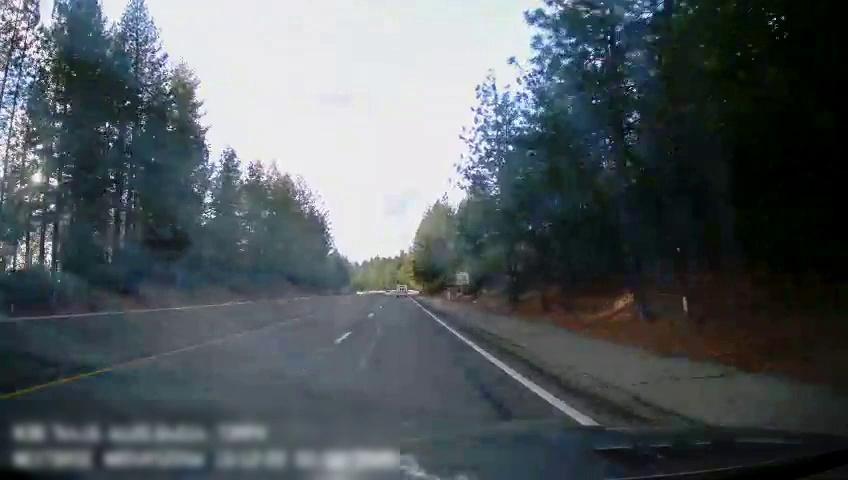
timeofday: Day
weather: Sunny
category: Drivable Space
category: Vehicles | Van
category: Vehicles | Car
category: Lanes | Alternate Lane
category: Lanes | Current Lane
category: Lanes | Alternate Lane
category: Traffic | Signs